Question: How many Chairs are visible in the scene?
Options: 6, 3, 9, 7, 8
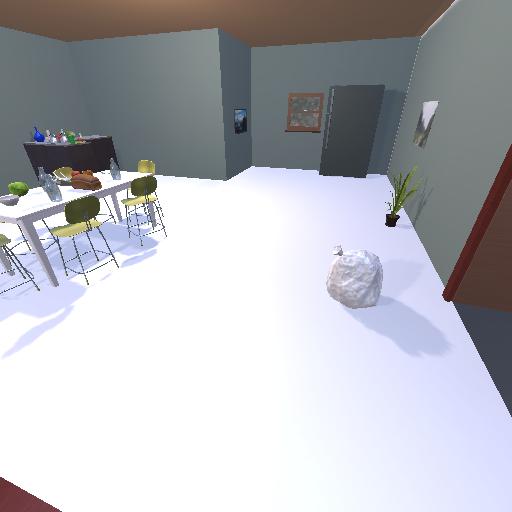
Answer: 6